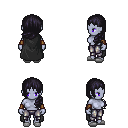
a pixel art fantasy rpg character, female body template, dark elf, purple skin, black cape, metal pants, raven left-swept hairstyle, leather bracers, white slippers, four views (front, back, left, right), 2x2 character sprite sheet, small pixel art, hard edges, no anti-aliasing